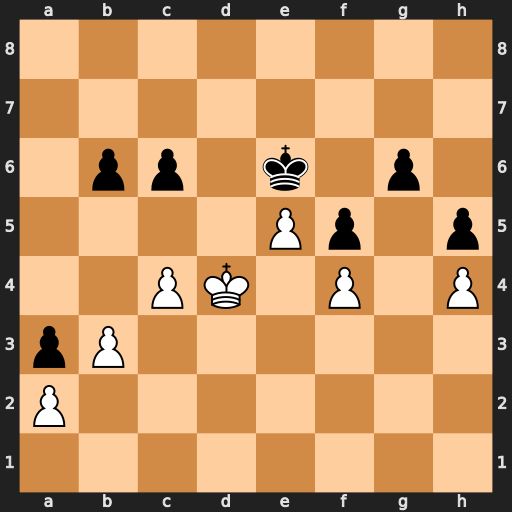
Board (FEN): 8/8/1pp1k1p1/4Pp1p/2PK1P1P/pP6/P7/8
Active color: w
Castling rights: -
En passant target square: -
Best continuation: b4 Ke7 b5 cxb5 cxb5